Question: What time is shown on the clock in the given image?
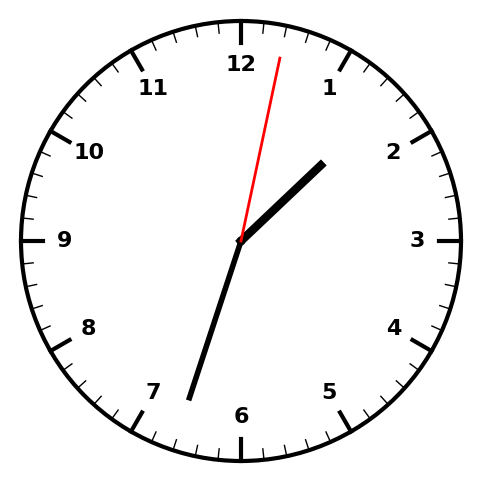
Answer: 01:33:02